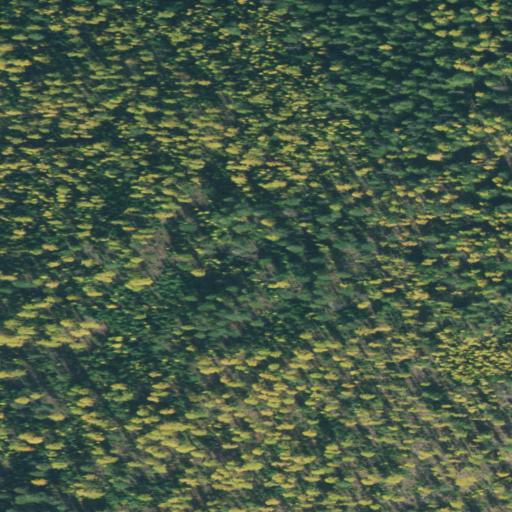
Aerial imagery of mountain in Idaho named Solomon Mountain containing evergreen forest and shrub